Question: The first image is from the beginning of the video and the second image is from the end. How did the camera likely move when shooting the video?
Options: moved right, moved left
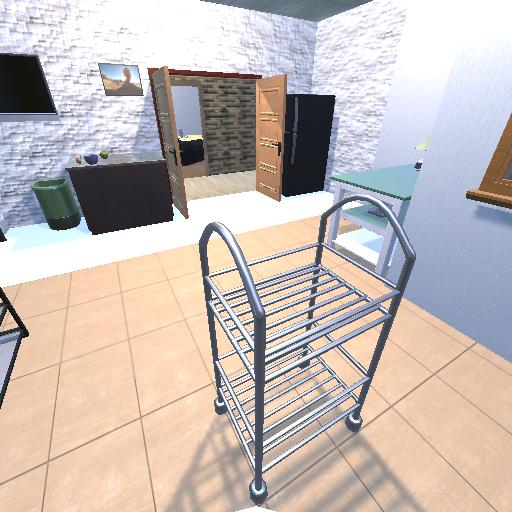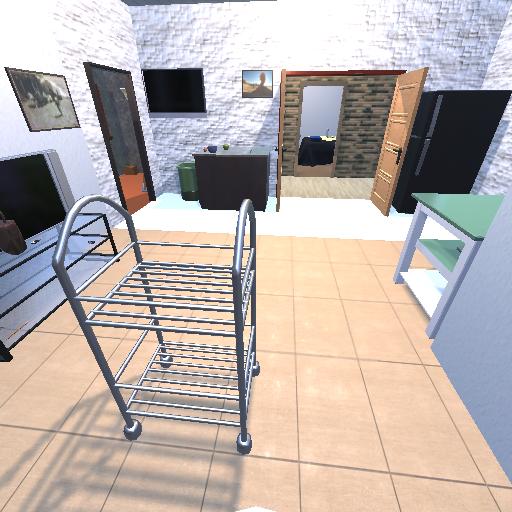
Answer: moved right